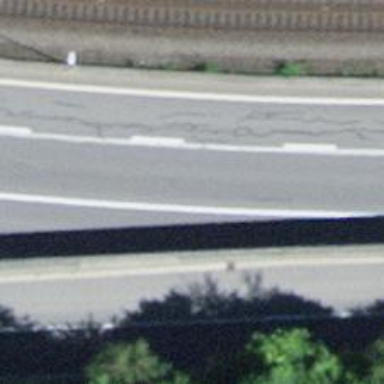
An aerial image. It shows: Asphalt trunk highway.